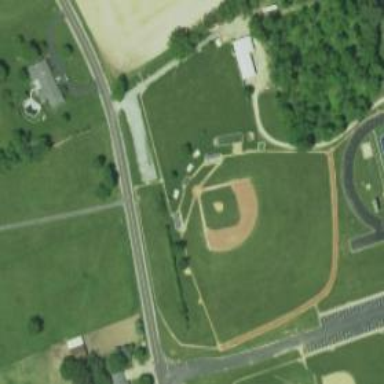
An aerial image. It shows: Baseball pitch for leisure land.